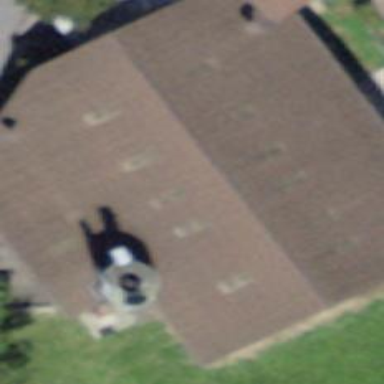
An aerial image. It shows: Barn.